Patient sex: F
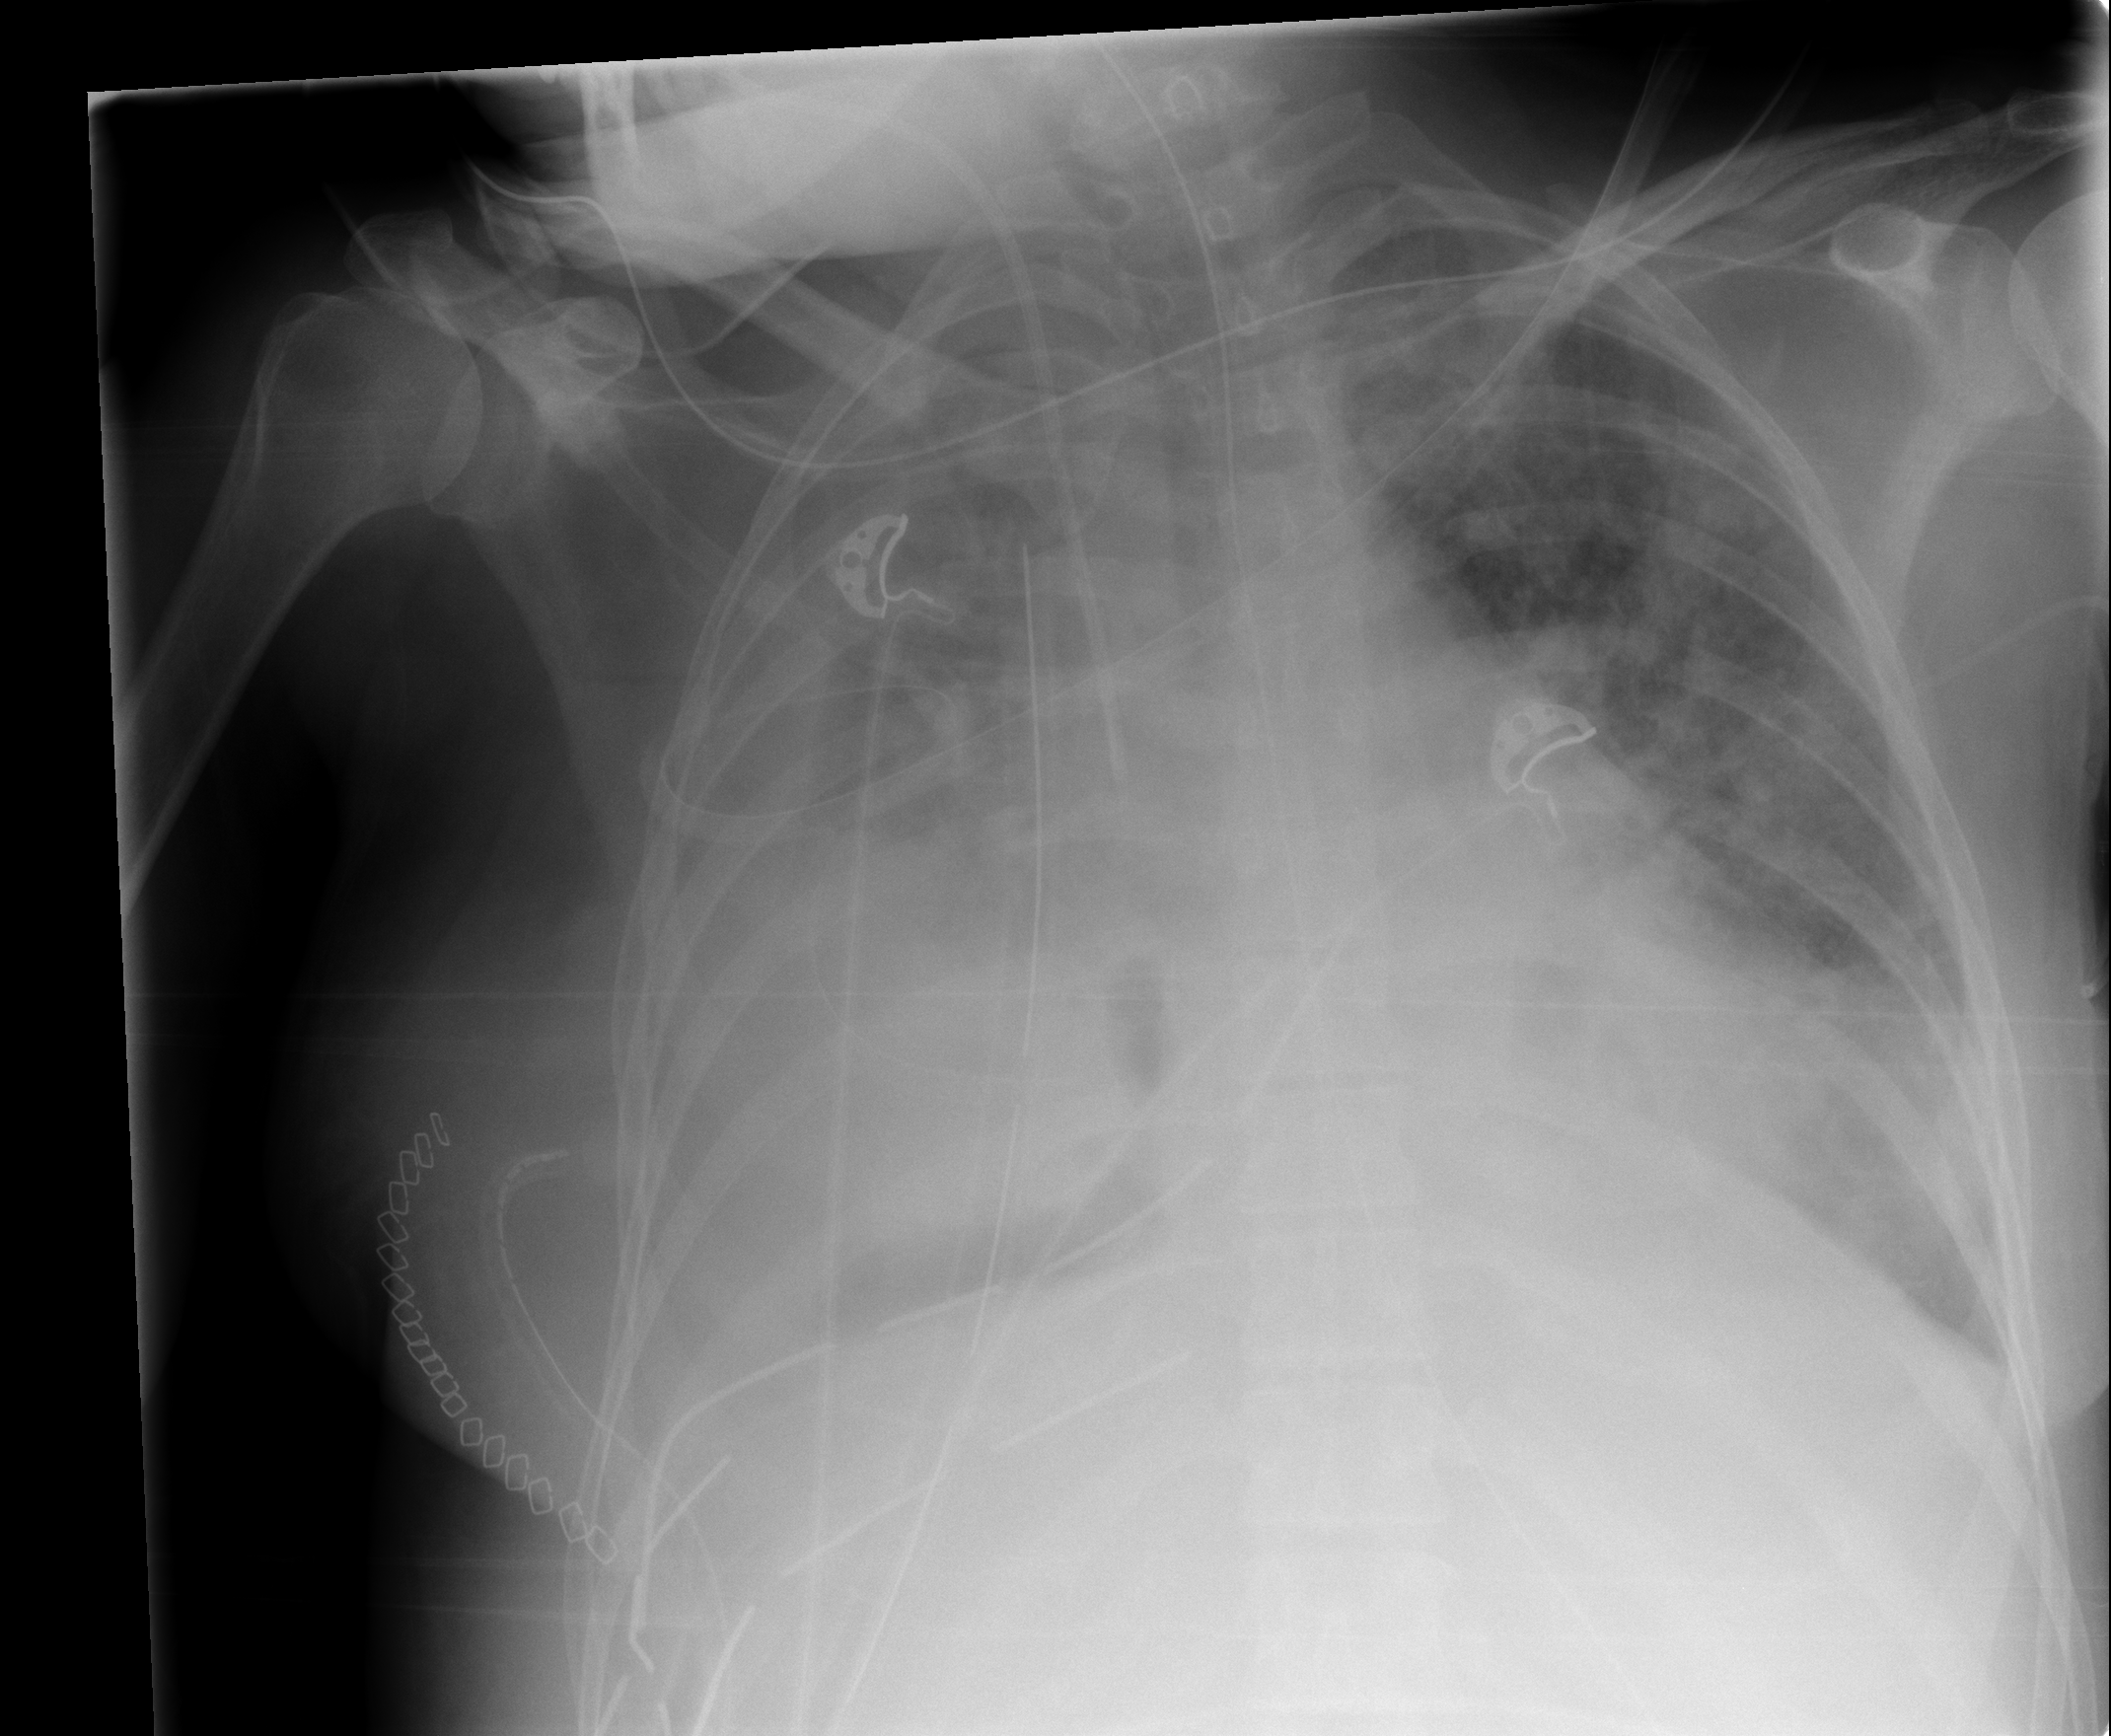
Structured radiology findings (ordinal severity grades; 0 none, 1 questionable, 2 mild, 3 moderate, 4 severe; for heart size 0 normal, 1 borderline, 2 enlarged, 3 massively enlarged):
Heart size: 1
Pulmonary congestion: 1
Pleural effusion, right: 4
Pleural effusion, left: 0
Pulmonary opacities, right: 4
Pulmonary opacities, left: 3
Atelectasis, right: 3
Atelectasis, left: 0